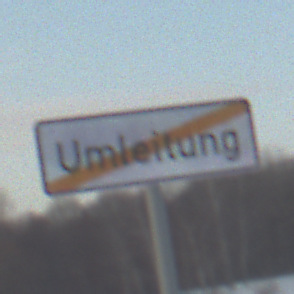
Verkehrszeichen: EndeDerUmleitungsankuendigung
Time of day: SunriseSunset
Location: Outdoor (Nature)
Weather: PartlyCloudy
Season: NotSpecified
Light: Natural